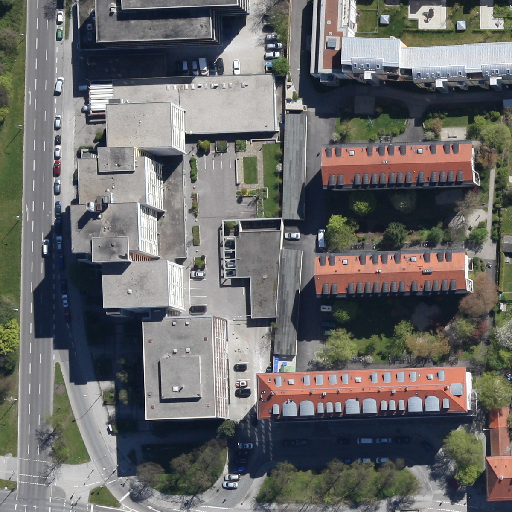
Referring expression: car in the parking area